Question: See this image a took from xcode:

These seem to be related to global variables I am defining in a file called Global.h
But I see nothing wrong with Global.h so why am I getting these errors?
'''
Ld /Users/zak/Library/Developer/Xcode/DerivedData/Kidsfridge- amcsbtrvmfjdgoapuiabisqnzsze/Build/Intermediates/ArchiveIntermediates/Kidsfridge/IntermediateB uildFilesPath/Kidsfridge.build/Adhoc-iphoneos/Kidsfridge.build/Objects- normal/armv7/Kidsfridge normal armv7
cd "/Users/zak/Downloads/Kidsfridge20120302_1 2/Kidsfridge"
setenv IPHONEOS_DEPLOYMENT_TARGET 4.2
setenv PATH "/Applications/Xcode.app/Contents/Developer/Platforms/iPhoneOS.platform/Developer/usr/bin:/App lications/Xcode.app/Contents/Developer/usr/bin:/usr/bin:/bin:/usr/sbin:/sbin"
/Applications/Xcode.app/Contents/Developer/Toolchains/XcodeDefault.xctoolchain/usr/bin/clang - arch armv7 -isysroot /Applications/Xcode.app/Contents/Developer/Platforms/iPhoneOS.platform/Developer/SDKs/iPhoneOS 5.1.sdk -L/Users/zak/Library/Developer/Xcode/DerivedData/Kidsfridge- amcsbtrvmfjdgoapuiabisqnzsze/Build/Intermediates/ArchiveIntermediates/Kidsfridge/BuildProductsPath/Adhoc-iphoneos "-L/Users/zak/Downloads/Kidsfridge20120302_1 2/Kidsfridge/Twitter/Twitter+OAuth/Libraries & Headers" - F/Users/zak/Library/Developer/Xcode/DerivedData/Kidsfridge- amcsbtrvmfjdgoapuiabisqnzsze/Build/Intermediates/ArchiveIntermediates/Kidsfridge/BuildProductsPath/Adhoc-iphoneos -filelist /Users/zak/Library/Developer/Xcode/DerivedData/Kidsfridge-amcsbtrvmfjdgoapuiabisqnzsze/Build/Intermediates/ArchiveIntermediates/Kidsfridge/IntermediateBuildFilesPath/Kidsfridge.build/Adhoc-iphoneos/Kidsfridge.build/Objects-normal/armv7/Kidsfridge.LinkFileList -dead_strip -miphoneos-version-min=4.2 -framework CoreLocation -framework CoreMedia -framework AssetsLibrary -framework ImageIO -framework MobileCoreServices -framework CFNetwork -lz -lxml2 -framework Foundation -framework UIKit -framework CoreGraphics -framework QuartzCore -framework MessageUI -framework SystemConfiguration -framework Security -lsqlite3 -lOAuth -o /Users/zak/Library/Developer/Xcode/DerivedData/Kidsfridge-amcsbtrvmfjdgoapuiabisqnzsze/Build/Intermediates/ArchiveIntermediates/Kidsfridge/IntermediateBuildFilesPath/Kidsfridge.build/Adhoc-iphoneos/Kidsfridge.build/Objects-normal/armv7/Kidsfridge
ld: warning: alignment lost in merging tentative definition _isAlreadyAdded
ld: warning: alignment lost in merging tentative definition _isSearching
Undefined symbols for architecture armv7:
"_isFavorite", referenced from:
-[ArtworkViewController tableView:didSelectRowAtIndexPath:] in ArtworkViewController.o
-[ArtworkThumbNailView reloadScrollView] in ArtworkThumbNailView.o
-[ArtworkThumbNailView LoadData] in ArtworkThumbNailView.o
-[ArtworkThumbNailView viewDidLoad] in ArtworkThumbNailView.o
-[ArtworkImageViewController LoadFullImageArray] in ArtworkImageViewController.o
-[ArtworkImageViewController viewWillAppear:] in ArtworkImageViewController.o
-[ArtworkImageViewController viewDidLoad] in ArtworkImageViewController.o
...
ld: symbol(s) not found for architecture armv7
clang: error: linker command failed with exit code 1 (use -v to see invocation)
'''
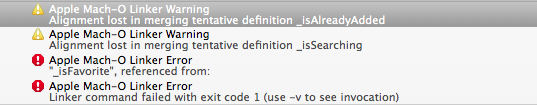
Answer: I replaced the global variables with properties attached to my appDelegate and the errors went away.